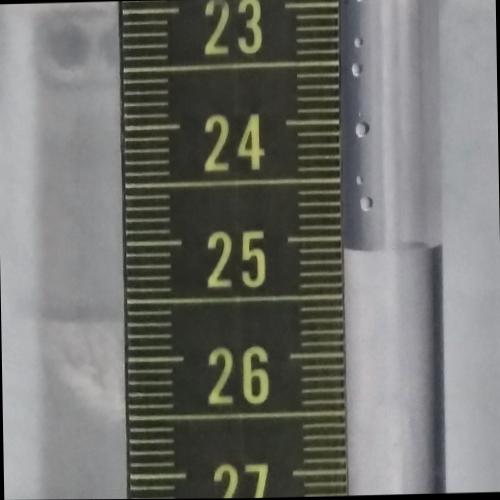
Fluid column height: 25.1 cm